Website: apple
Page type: account-selection
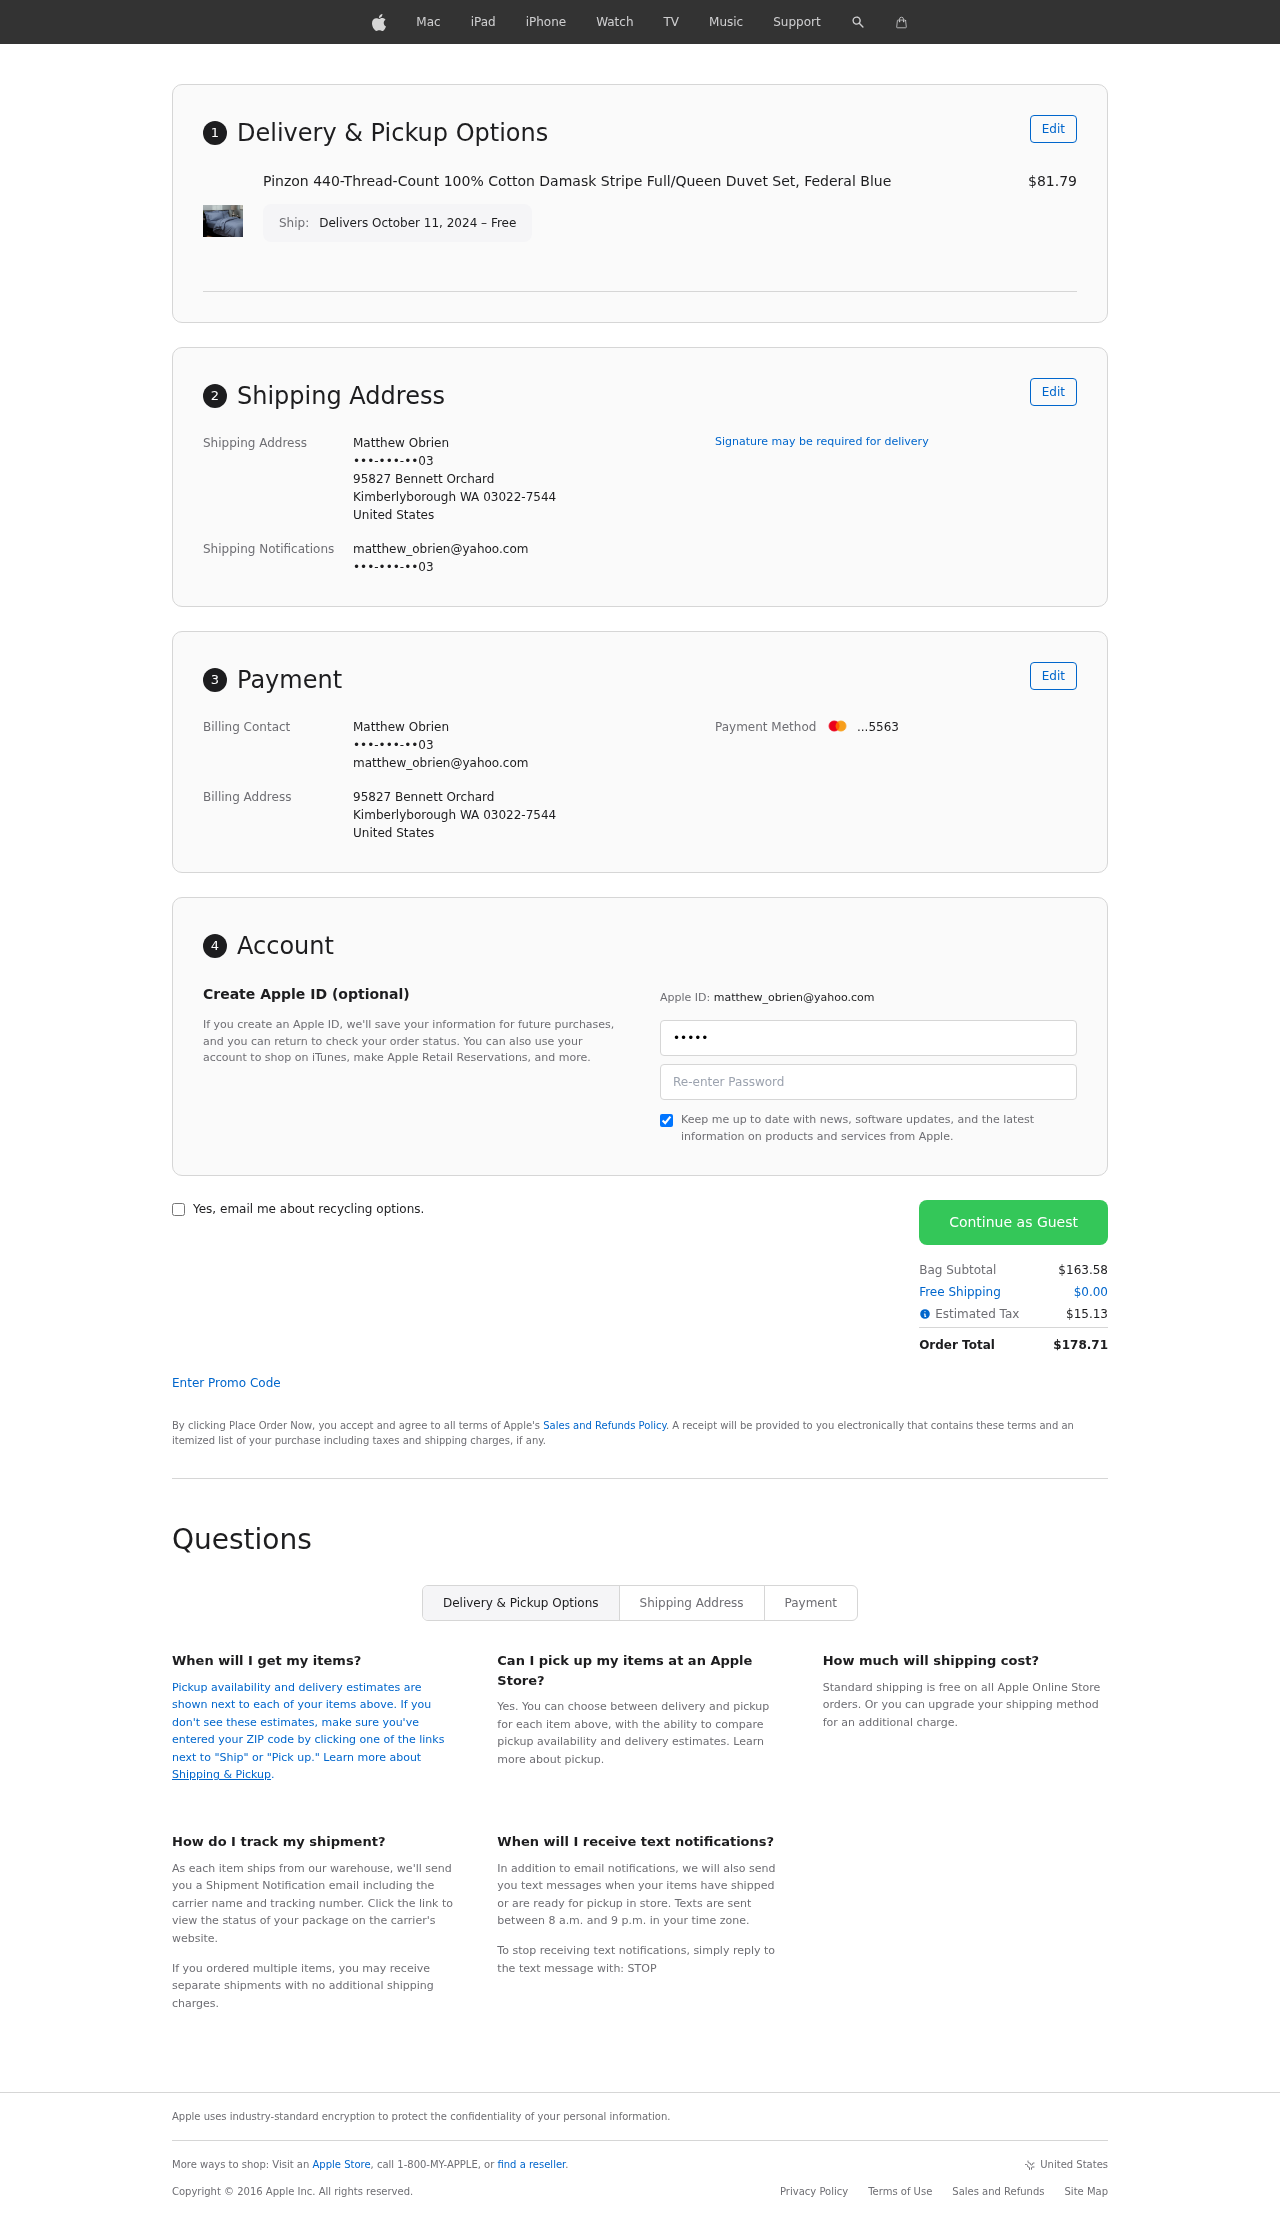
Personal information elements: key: PII_CARD_LAST4
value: ...5563
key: PII_CITY
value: Kimberlyborough
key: PII_COUNTRY
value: United States
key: PII_EMAIL
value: matthew_obrien@yahoo.com
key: PII_FULLNAME
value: Matthew Obrien
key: PII_PHONE
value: •••-•••-••03
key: PII_POSTCODE_FULL
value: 03022-7544
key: PII_POSTCODE_FULL
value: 03022
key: PII_STATE_ABBR
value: WA
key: PII_STREET
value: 95827 Bennett Orchard
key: PII_DOB_MONTH
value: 03
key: PII_FIRSTNAME
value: Matthew
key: PII_LASTNAME
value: Obrien
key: PII_FULLNAME2
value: Matthew Obrien
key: PII_FULLNAME3
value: Matthew Obrien
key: PII_FIRSTNAME2
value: Matthew
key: PII_FIRSTNAME3
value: Matthew
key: PII_LASTNAME2
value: Obrien
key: PII_LASTNAME3
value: Obrien
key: PII_FIRSTNAME_DERIVED
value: Matthew
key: PII_LASTNAME_DERIVED
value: Obrien
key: PII_FULLNAME_DERIVED
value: Matthew Obrien
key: PII_NAME_FULL_DERIVED
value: Matthew Obrien
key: PII_EMAIL2
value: matthew_obrien@yahoo.com
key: PII_EMAIL3
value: matthew_obrien@yahoo.com
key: PII_STREET2
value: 95827 Bennett Orchard
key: PII_POSTCODE
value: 03022
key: PII_POSTCODE_EXT
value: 7544
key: PII_POSTCODE_NUMERIC
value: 3022
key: PII_POSTCODE_EXT_NUMERIC
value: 7544
Product elements: key: PRODUCT1_NAME
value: Pinzon 440-Thread-Count 100% Cotton Damask Stripe Full/Queen Duvet Set, Federal Blue
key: PRODUCT1_PRICE
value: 81.79
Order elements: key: ORDER_DELIVERY_DATE
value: Delivers October 11, 2024 – Free
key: ORDER_SUBTOTAL
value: $163.58
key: ORDER_SHIPPING_COST
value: $0.00
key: ORDER_TAX
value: $15.13
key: ORDER_TOTAL
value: $178.71